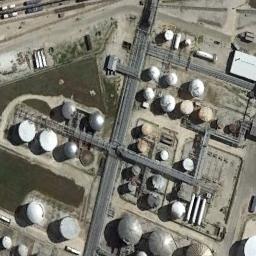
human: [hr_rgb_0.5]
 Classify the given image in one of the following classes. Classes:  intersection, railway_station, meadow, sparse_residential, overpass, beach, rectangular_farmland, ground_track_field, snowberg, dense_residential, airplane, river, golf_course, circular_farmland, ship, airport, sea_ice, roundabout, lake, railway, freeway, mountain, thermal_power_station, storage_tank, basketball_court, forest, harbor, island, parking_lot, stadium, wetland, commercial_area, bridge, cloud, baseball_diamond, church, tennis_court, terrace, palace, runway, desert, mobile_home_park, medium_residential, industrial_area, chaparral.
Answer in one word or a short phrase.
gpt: storage_tank